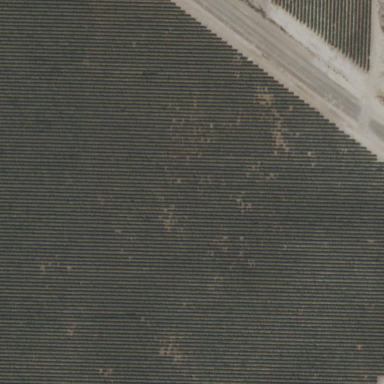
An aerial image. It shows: Vineyard.